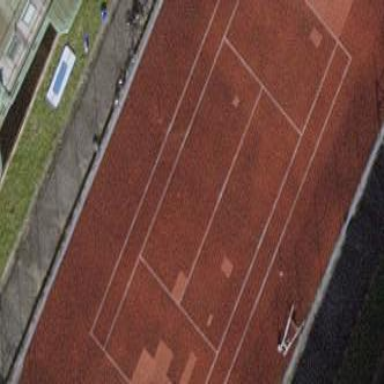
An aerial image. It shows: Tennis court on the leisure land pitch.